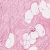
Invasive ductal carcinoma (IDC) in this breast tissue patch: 0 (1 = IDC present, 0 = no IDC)